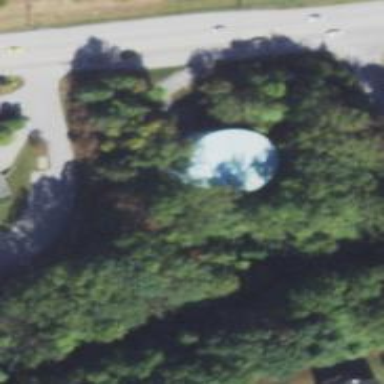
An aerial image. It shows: Water tower that is man-made.